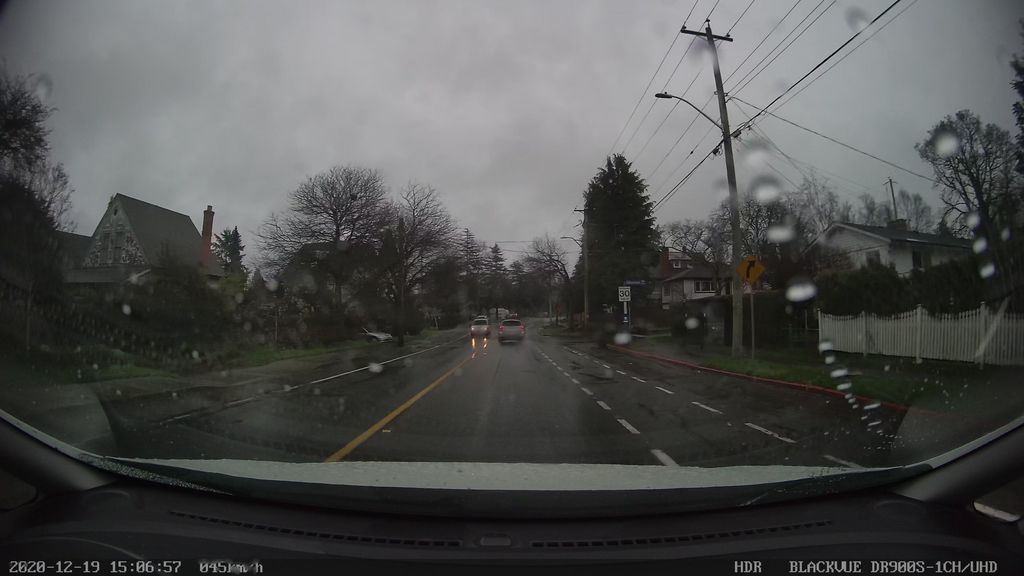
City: victoria